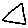
Label: triangle